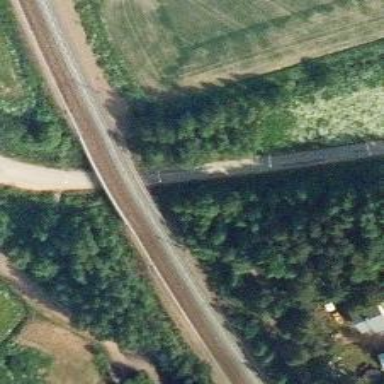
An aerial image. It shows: Bridge carrying continuous electrified railway tracks with contact line.